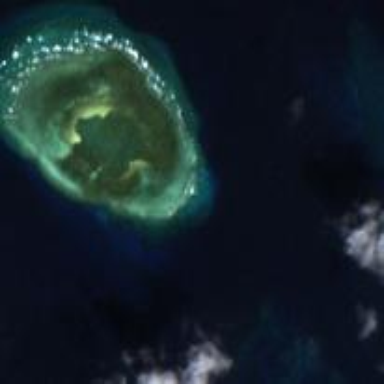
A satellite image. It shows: Beautiful reef in its natural state.